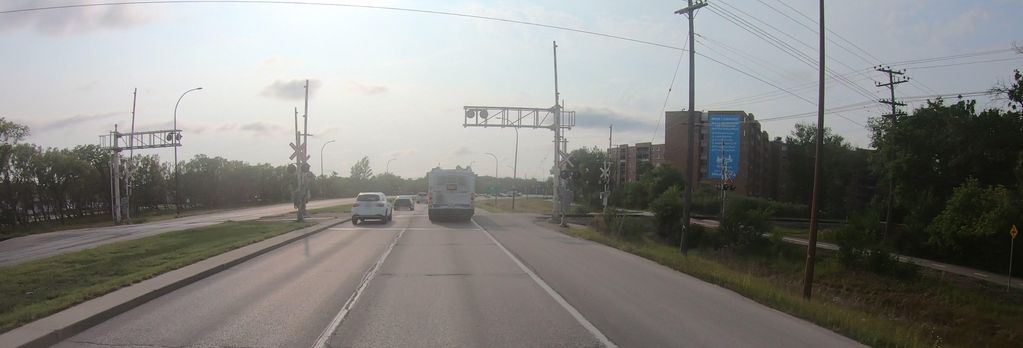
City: winnipeg